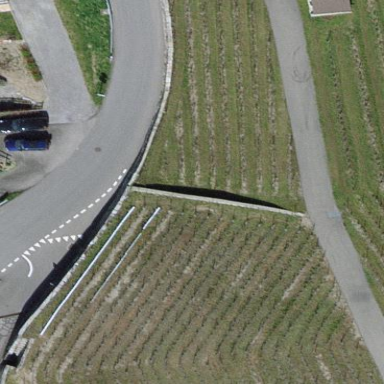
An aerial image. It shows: Vineyard.